Question: Anyone familiar with the emulator will know that during the loading phase the 'screen' of the AVD shows the word 'android' as in the image below...

The highlight (on the letters DRO in the image) 'scans' from left to right to act as an indeterminate progress indicator.
I don't do much graphics work so I'm not familiar with different animation techniques. Is that type of animation a common one and if so, what is it's name?
I'd like to implement something similar in my main activity's title bar. When opened, it would do a single highlight 'scan' of the activity name. No real purpose other than to add a bit of 'glitz' to the UX.
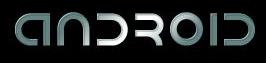
Answer: That is most likely a bitmap animation (sprite animation) or two images where one is the effect layer put on top.
A sprite animation is simply put a prerendered imageset where the frames are just switched at a specified rate.
The other alternative is a partly transparent mask that is animated over the background image from left to right.
To illustrate the second point:
1. First you have the background image:

1. Then you have the mask. Note that white and transparent on white doesn't show that well. Here's a link to the image as well: http://i.imgur.com/bOcD4.png

1. When combined with an offset of the mask you get something like

So you simply draw the mask over the background image and alpha blending will take care of the rest.
The simplest way is probably to animate an imageview from a position that is 0-mask.width to a position that is background.width+mask.width.
If you want the mask to be more dynamic you will probably want to generate and render it for example in a custom view where you draw in 'onDraw' to a canvas.
You could make the effect a bit cooler if you combine it with a rotation using an AnimationSet (or Animator depending on Android target).